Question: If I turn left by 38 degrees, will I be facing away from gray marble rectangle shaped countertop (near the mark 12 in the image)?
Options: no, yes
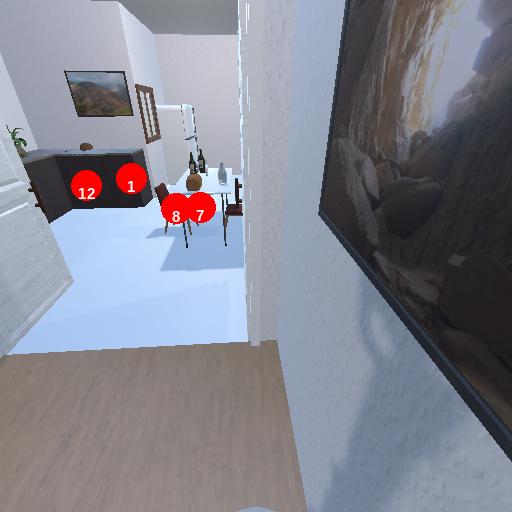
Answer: no